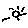
Label: sun